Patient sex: M
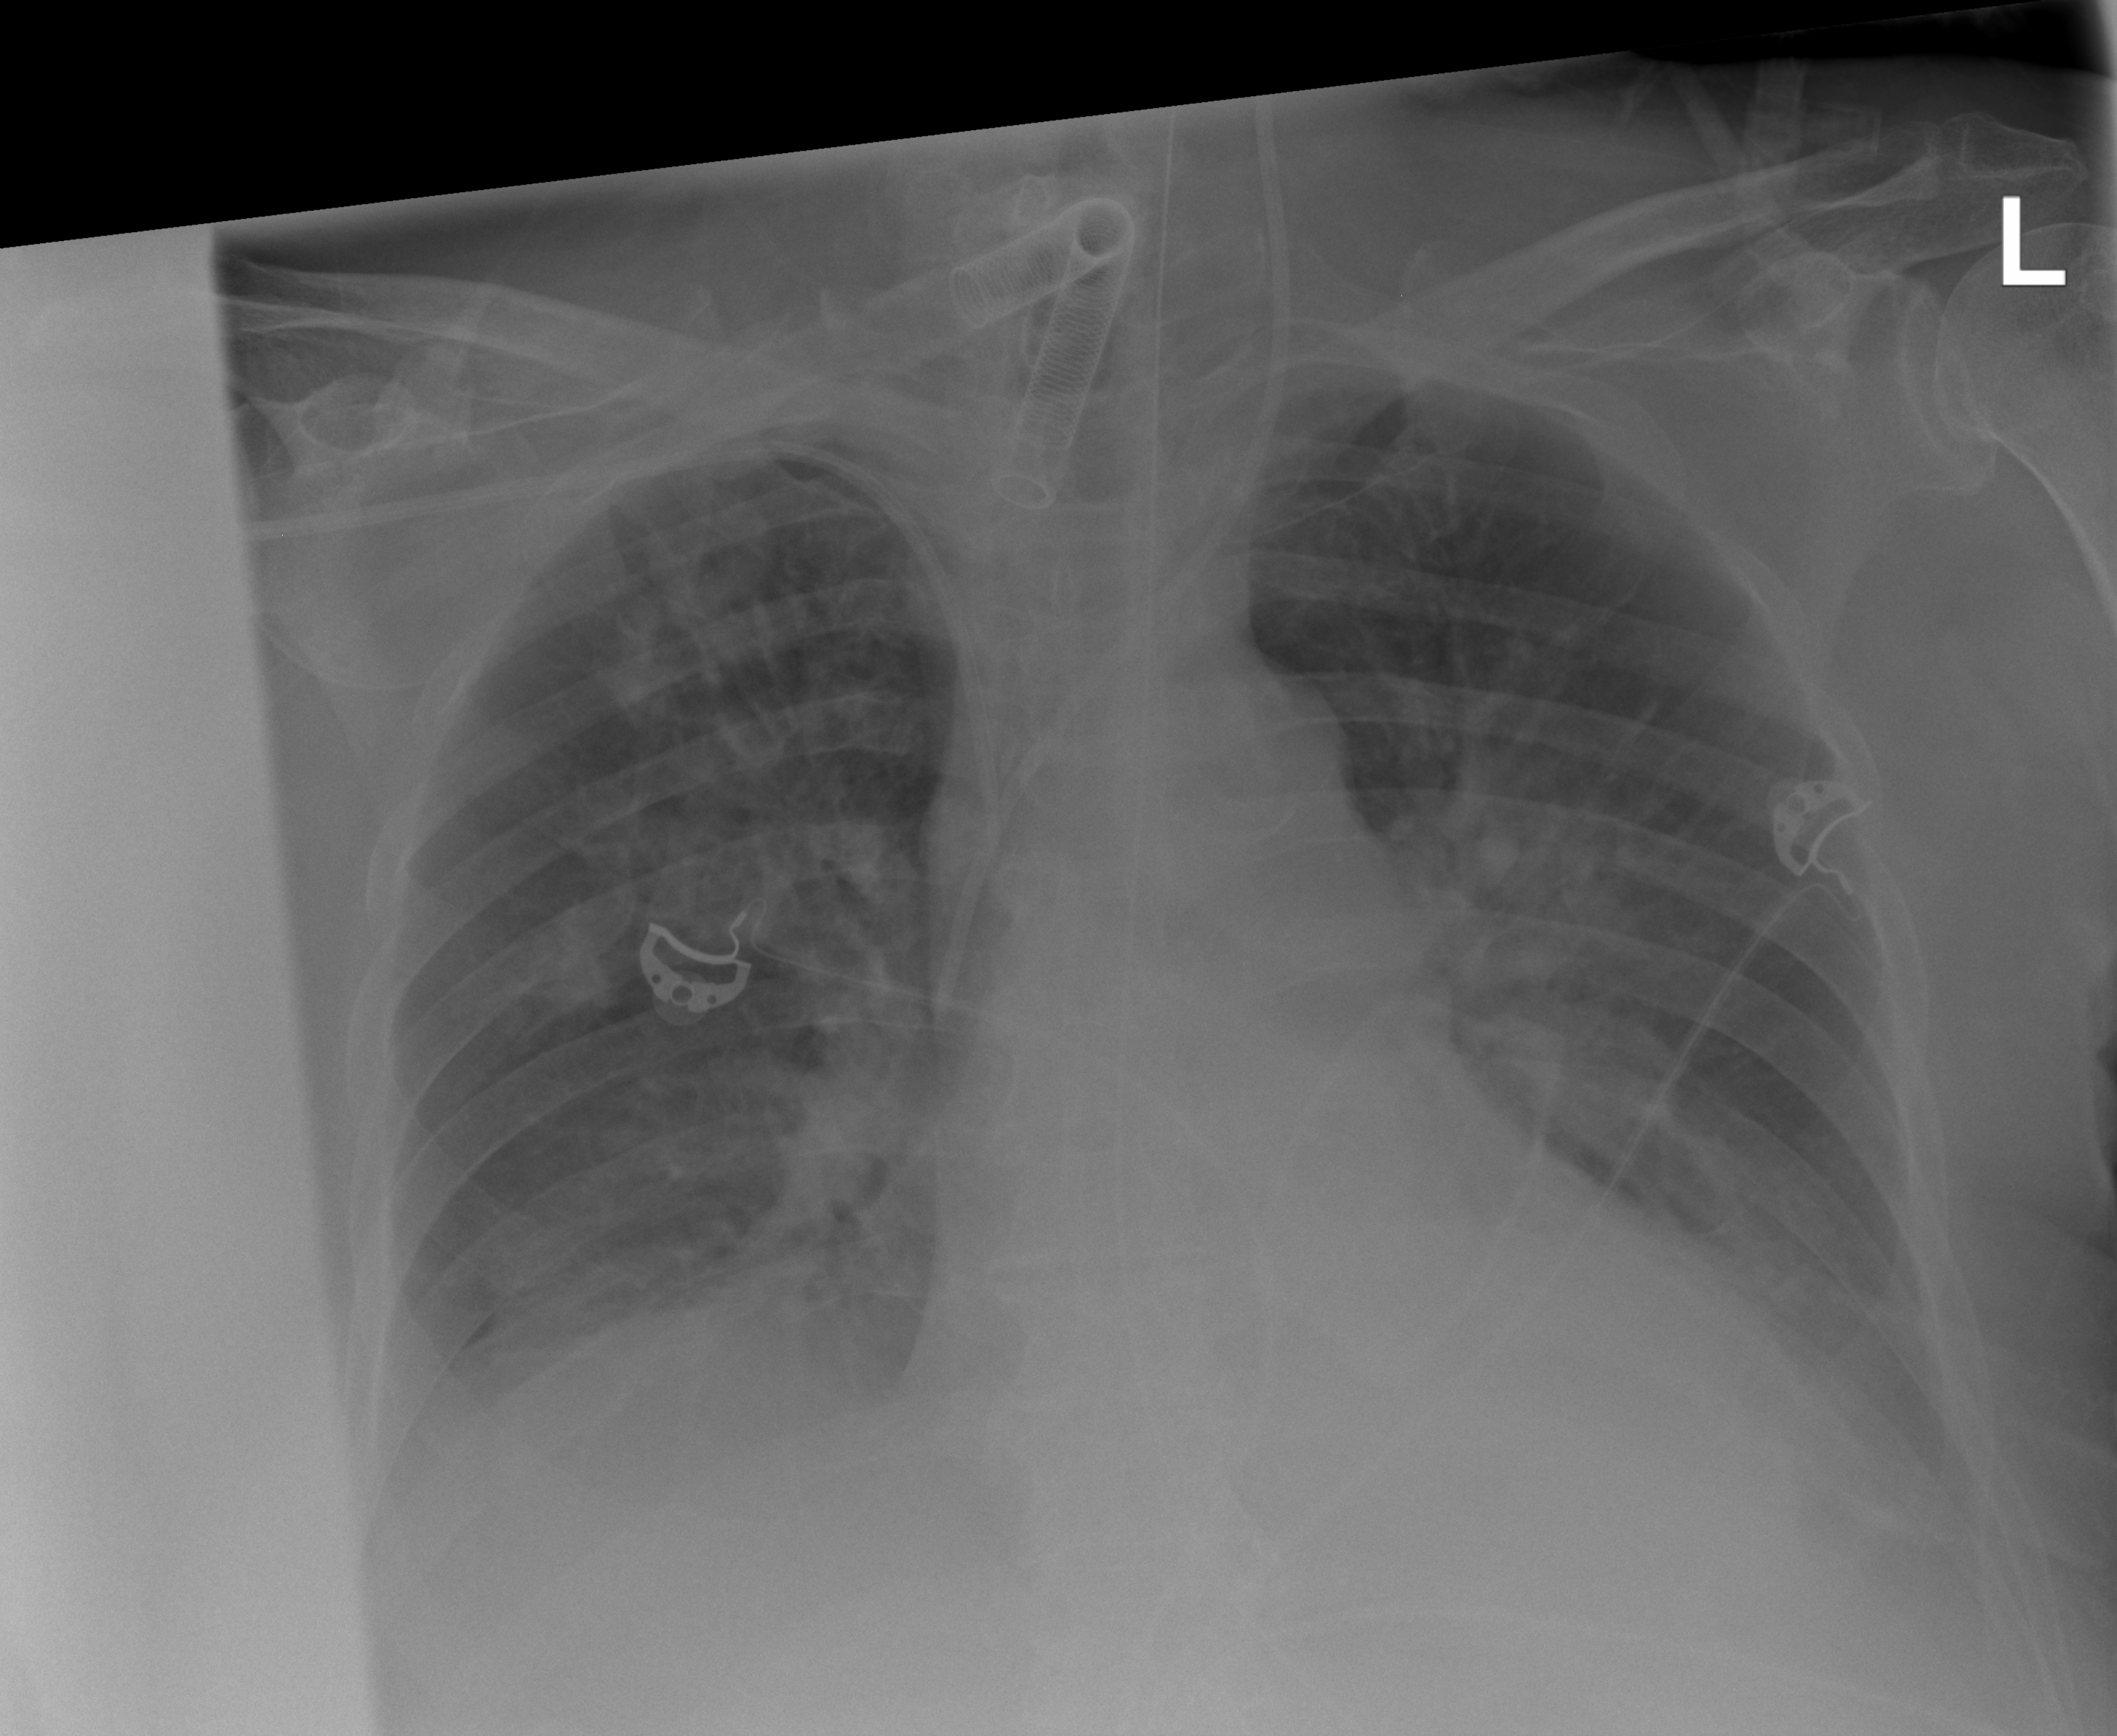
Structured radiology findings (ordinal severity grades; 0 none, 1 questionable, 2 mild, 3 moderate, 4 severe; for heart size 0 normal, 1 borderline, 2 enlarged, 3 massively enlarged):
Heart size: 2
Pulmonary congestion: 3
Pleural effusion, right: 0
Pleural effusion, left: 2
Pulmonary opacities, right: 3
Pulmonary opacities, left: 2
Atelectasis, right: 2
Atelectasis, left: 2